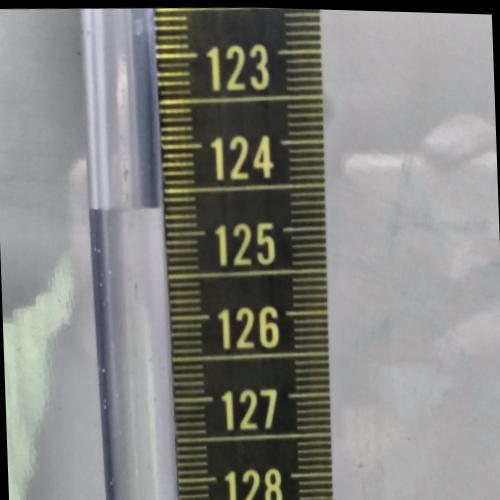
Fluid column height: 124.7 cm